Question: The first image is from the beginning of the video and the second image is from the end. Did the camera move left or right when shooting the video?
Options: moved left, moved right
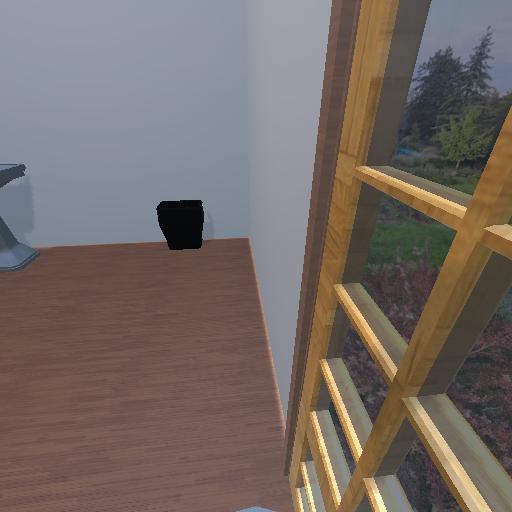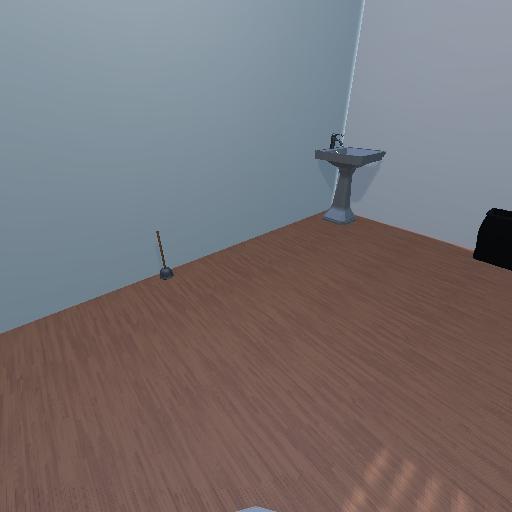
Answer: moved left